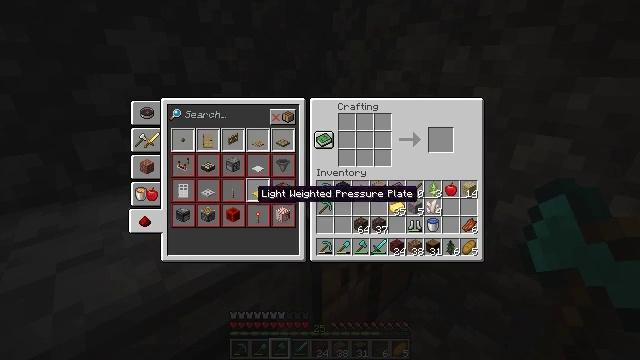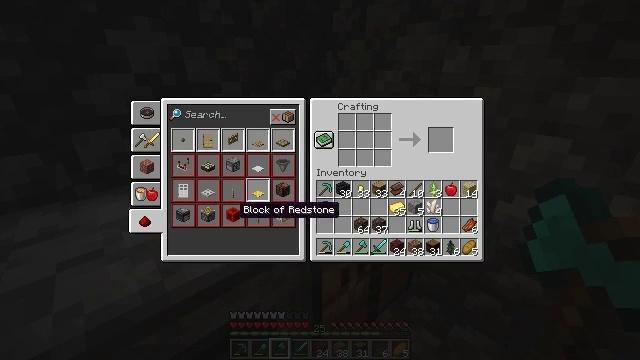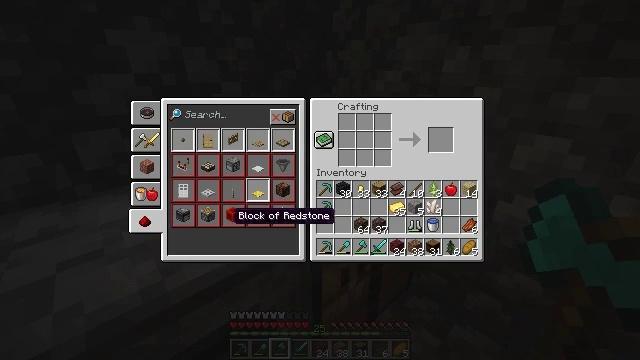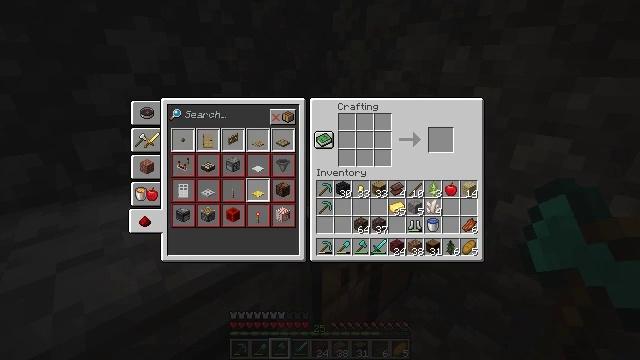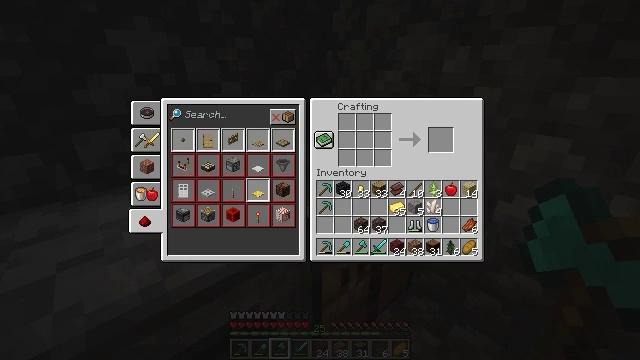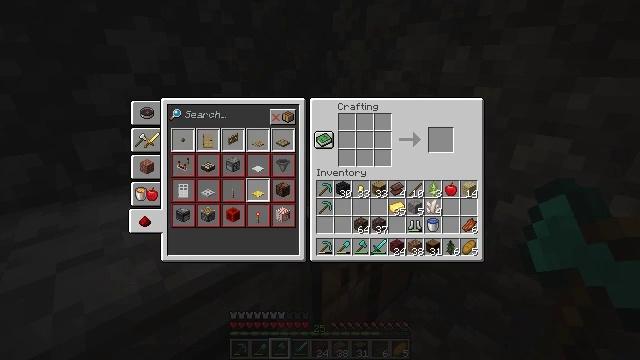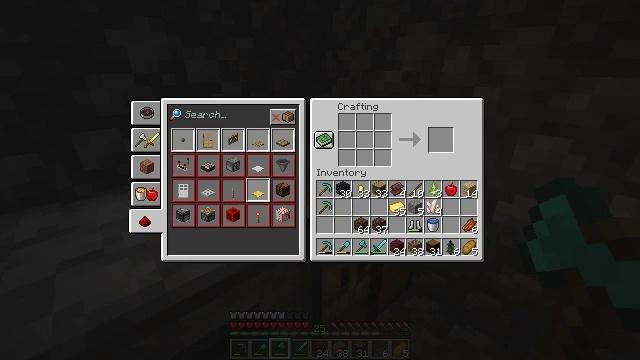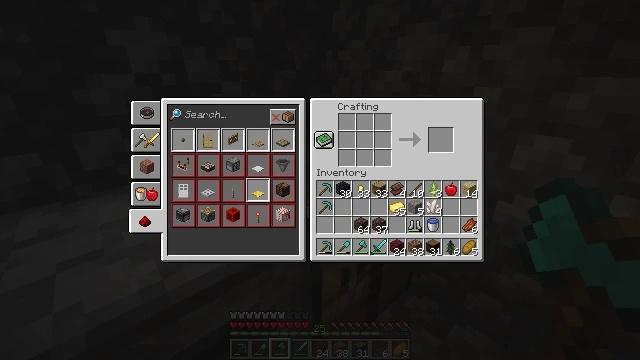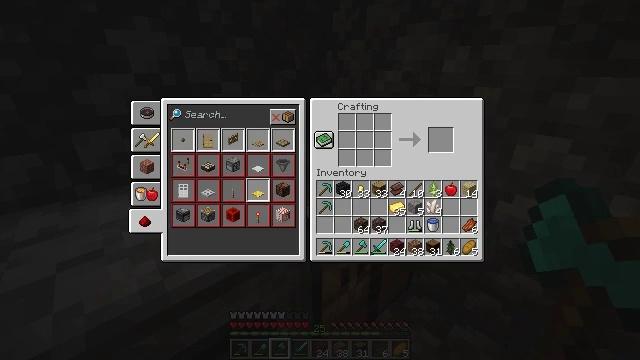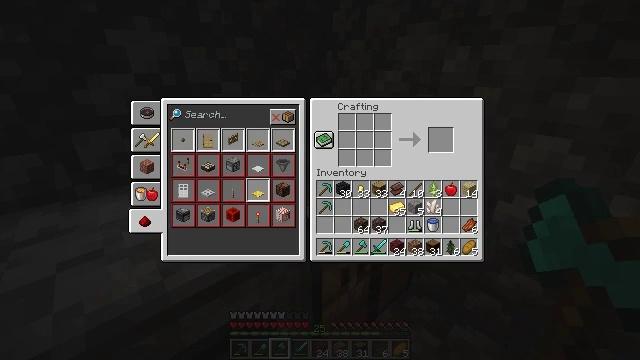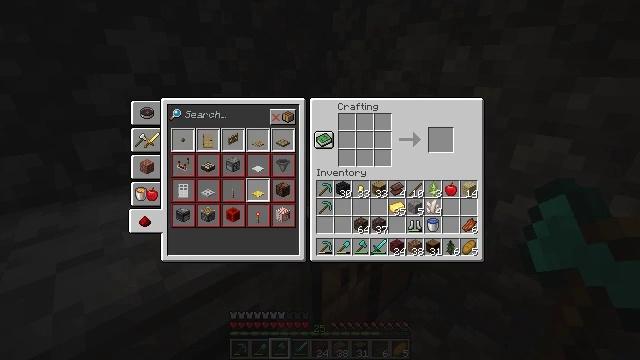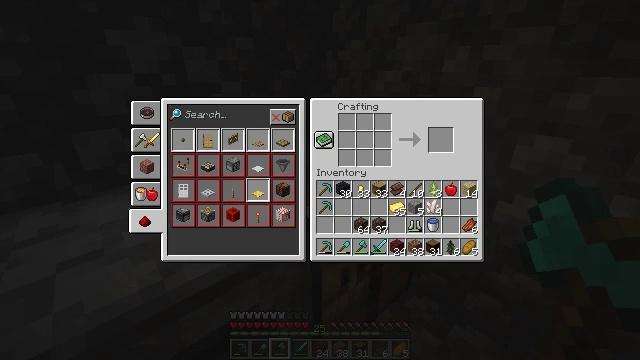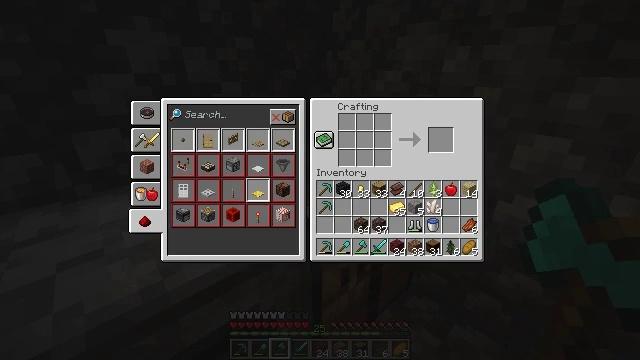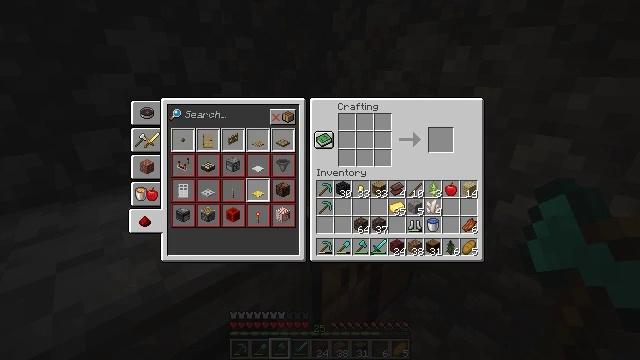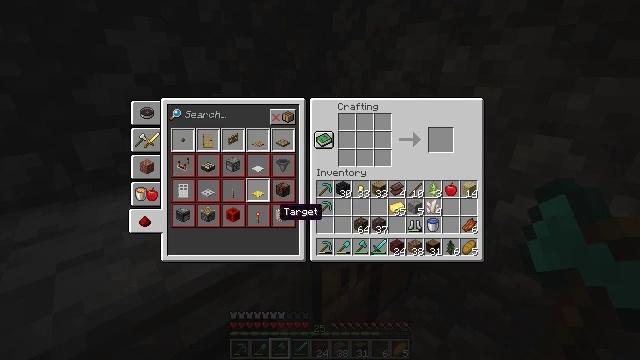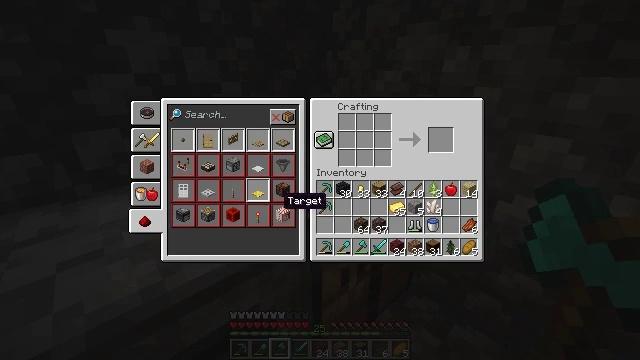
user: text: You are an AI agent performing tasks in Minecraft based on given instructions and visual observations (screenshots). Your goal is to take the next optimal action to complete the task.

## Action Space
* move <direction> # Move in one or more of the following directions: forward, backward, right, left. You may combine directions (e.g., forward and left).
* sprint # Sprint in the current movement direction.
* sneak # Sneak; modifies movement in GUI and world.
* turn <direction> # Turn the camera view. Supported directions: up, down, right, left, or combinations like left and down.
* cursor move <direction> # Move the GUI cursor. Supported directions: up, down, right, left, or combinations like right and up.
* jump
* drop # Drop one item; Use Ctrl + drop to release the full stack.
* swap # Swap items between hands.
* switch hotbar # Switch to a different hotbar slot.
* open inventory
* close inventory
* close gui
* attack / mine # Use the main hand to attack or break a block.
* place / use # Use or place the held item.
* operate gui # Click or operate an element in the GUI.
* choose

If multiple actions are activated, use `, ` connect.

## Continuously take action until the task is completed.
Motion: motion action
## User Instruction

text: Open the crafting table to create a netherite ingot.
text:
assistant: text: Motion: cursor move left and down
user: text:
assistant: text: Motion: no_op
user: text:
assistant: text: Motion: no_op
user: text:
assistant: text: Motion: cursor move right and down
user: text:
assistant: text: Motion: cursor move right
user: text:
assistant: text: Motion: cursor move right
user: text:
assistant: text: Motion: no_op
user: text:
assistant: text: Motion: no_op
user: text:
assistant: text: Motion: no_op
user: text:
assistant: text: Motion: no_op
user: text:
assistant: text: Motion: no_op
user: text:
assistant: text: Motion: no_op
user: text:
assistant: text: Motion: no_op
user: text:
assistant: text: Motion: cursor move up
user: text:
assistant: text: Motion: cursor move up
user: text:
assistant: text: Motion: cursor move right and up
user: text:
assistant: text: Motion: no_op
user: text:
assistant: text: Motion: no_op
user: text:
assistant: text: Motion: no_op
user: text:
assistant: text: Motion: no_op
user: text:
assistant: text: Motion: cursor move left
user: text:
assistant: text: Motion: cursor move left
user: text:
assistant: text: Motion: cursor move left
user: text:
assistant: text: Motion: cursor move left
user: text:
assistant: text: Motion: no_op
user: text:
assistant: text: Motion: no_op
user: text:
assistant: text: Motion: no_op
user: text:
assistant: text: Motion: cursor move left
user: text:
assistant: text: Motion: cursor move left and down
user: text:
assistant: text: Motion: cursor move left